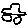
Label: car